定义：如果两个角的度数的和是$45^\circ$，那么这两个角叫做互为半余角，其中一个角称为另一个角的半余角．例如：$\angle \alpha = 20^\circ$，$\angle \beta = 25^\circ$，因为$\angle \alpha + \angle \beta = 45^\circ$，所以$\angle \alpha$和$\angle \beta$互为半余角．

\vspace{0.3cm}
\noindent\textbf{(1) 如果$\angle \alpha = 26^\circ32'$，$\angle \beta$是$\angle \alpha$的半余角，那么$\angle \beta$的度数是\underline{\quad\quad}；}

\vspace{0.3cm}
\noindent\textbf{(2) 如图，已知$\angle AOB = 90^\circ$，射线$OC$在$\angle AOB$的内部，满足$0^\circ < \angle BOC < 45^\circ$，$OP$是$\angle AOC$的平分线．}

\noindent\quad\textbf{① 在$\angle BOP$的内部画射线$OQ$，使$\angle POQ = 45^\circ$．并写出图中$\angle POC$的半余角：\underline{\quad\quad}；}
\noindent\quad\textbf{② $\angle COM$是$\angle BOC$的半余角，当$\angle COM$是$\angle POM$的$\dfrac{1}{3}$时，求$\angle BOC$的度数．}
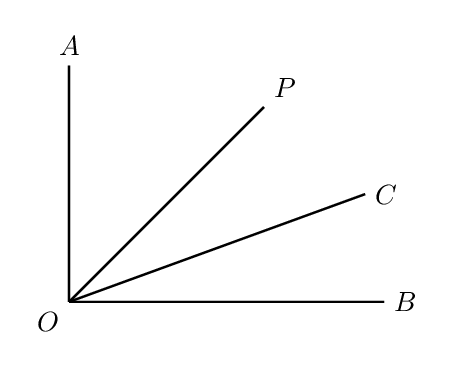
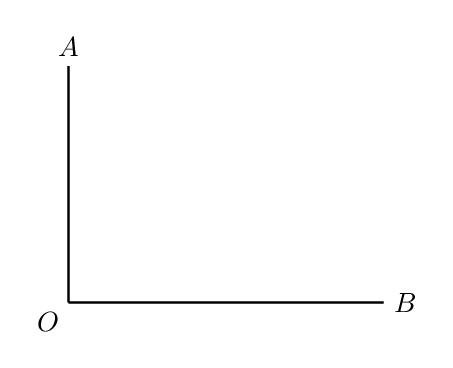
【解答】
\vspace{0.5cm}
\noindent\textbf{【答案】(1) $18^\circ28'$；(2) ① 画图见解析；$\angle BOQ$，$\angle COQ$； ② $\angle BOC$度数为$\left(\dfrac{270}{7}\right)^\circ$或$30^\circ$}

\vspace{0.5cm}
\noindent\textbf{【分析】(1) 根据半余角的定义进行计算即可得；}
\noindent\textbf{(2) ① 在$\angle BOP$的内部画射线$OQ$，使$\angle POQ = 45^\circ$，则$\angle POC + \angle COQ = \angle POQ = 45^\circ$，$\angle AOP + \angle BOQ = \angle AOB - \angle POQ = 45^\circ$，根据$OP$是$\angle AOC$的平分线得$\angle POC = \angle AOP$，即可得$\angle POC$的半余角； ② 设$\angle BOC = \alpha$，则$\angle AOC = 90^\circ - \alpha$，$\angle POC = \angle AOP = 45^\circ - \dfrac{1}{2}\alpha$，根据$\angle COM$是$\angle BOC$的半余角得$\angle COM = 45^\circ - \alpha$，当$\angle COM$是$\angle POM$的$\dfrac{1}{3}$时，$\angle POM = 3\angle COM = 135^\circ - 3\alpha$，分射线$OM$在$\angle POC$内、外两种情况列方程求解即可得．}

\vspace{0.5cm}
\noindent\textbf{【解析】(1) 解：$\because \angle \alpha = 26^\circ32'$，$\angle \beta$是$\angle \alpha$的半余角，}
\noindent\textbf{$\therefore \angle \beta = 45^\circ - 26^\circ32' = 18^\circ28'$，}
\noindent\textbf{故答案为：$18^\circ28'$；}

\vspace{0.3cm}
\noindent\textbf{(2) 解：① 在$\angle BOP$的内部画射线$OQ$，使$\angle POQ = 45^\circ$，如图所示：}

\noindent\textbf{则$\angle POC + \angle COQ = \angle POQ = 45^\circ$，}
\noindent\textbf{$\angle AOP + \angle BOQ = \angle AOB - \angle POQ = 45^\circ$，}
\noindent\textbf{$\because OP$是$\angle AOC$的平分线，}
\noindent\textbf{$\therefore \angle POC = \angle AOP$，}
\noindent\textbf{$\therefore \angle POC + \angle BOQ = 45^\circ$，}
\noindent\textbf{$\therefore \angle POC$的半余角有：$\angle COQ$，$\angle BOQ$；}

\vspace{0.3cm}
\noindent\textbf{② 设$\angle BOC = \alpha$，则$\angle AOC = \angle AOB - \angle BOC = 90^\circ - \alpha$，}
\noindent\textbf{$\therefore \angle POC = \angle AOP = \dfrac{1}{2}\angle AOC = 45^\circ - \dfrac{1}{2}\alpha$，}
\noindent\textbf{$\because \angle COM$是$\angle BOC$的半余角，}
\noindent\textbf{$\therefore \angle COM = 45^\circ - \angle BOC = 45^\circ - \alpha$，}
\noindent\textbf{当$\angle COM$是$\angle POM$的$\dfrac{1}{3}$时，$\angle POM = 3\angle COM = 135^\circ - 3\alpha$，}

\noindent\textbf{如图所示，若射线$OM$在$\angle POC$内，}

\noindent\textbf{则$\angle POM + \angle COM = \angle POC$，}
\noindent\textbf{$\therefore 135^\circ - 3\alpha + 45^\circ - \alpha = 45^\circ - \dfrac{1}{2}\alpha$，}
\noindent\textbf{整理得：$\dfrac{7}{2}\alpha = 135^\circ$，}
\noindent\textbf{$\therefore \alpha = \left(\dfrac{270}{7}\right)^\circ$；}

\noindent\textbf{如图所示，若射线$OM$在$\angle POC$外，}

\noindent\textbf{则$\angle POM - \angle COM = \angle POC$，}
\noindent\textbf{$\therefore 135^\circ - 3\alpha - (45^\circ - \alpha) = 45^\circ - \dfrac{1}{2}\alpha$，}
\noindent\textbf{整理得：$\dfrac{3}{2}\alpha = 45^\circ$，}
\noindent\textbf{$\therefore \alpha = 30^\circ$；}

\noindent\textbf{综上，$\angle BOC$的度数为$\left(\dfrac{270}{7}\right)^\circ$或$30^\circ$．}

\vspace{0.5cm}
\noindent\textbf{【点睛】本题考查了半余角，角平分线的定义，解题的关键是掌握这些知识点，分类讨论．}
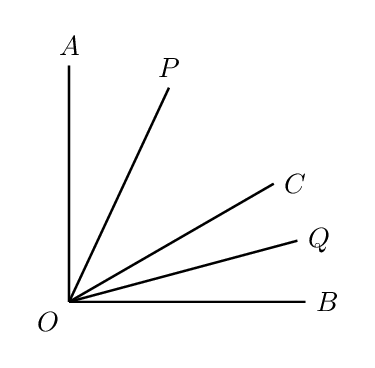
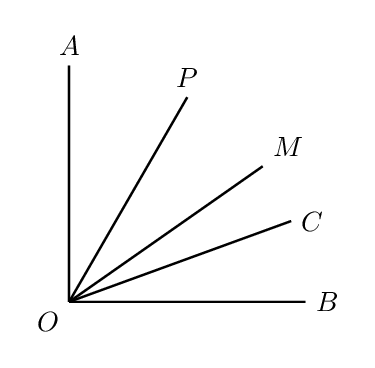
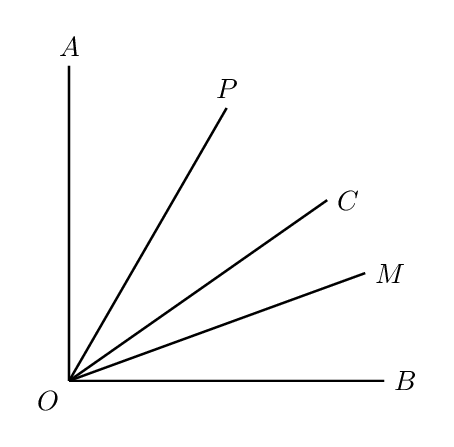